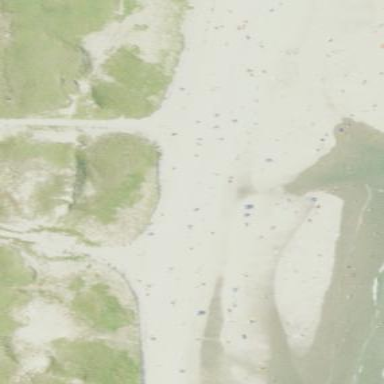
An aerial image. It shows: Sandy beach.